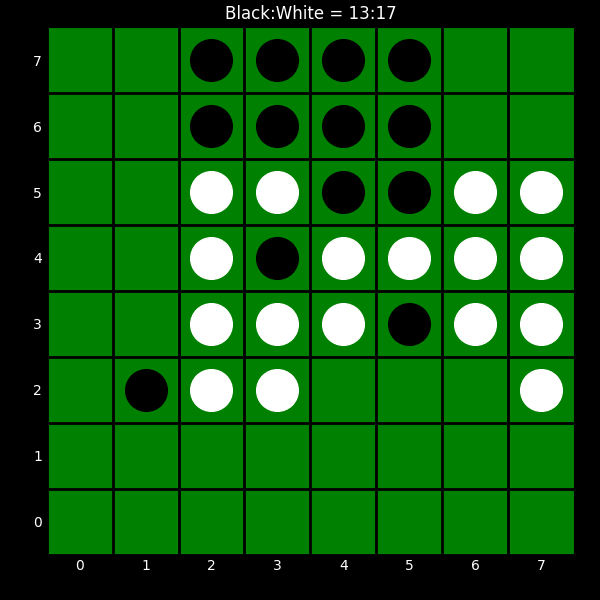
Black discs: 13
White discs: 17